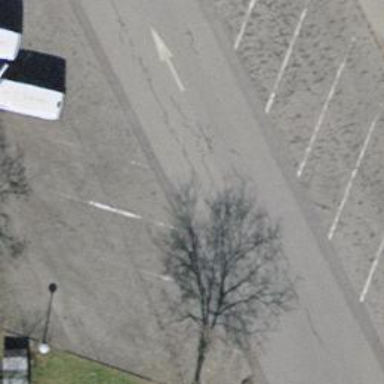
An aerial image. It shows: Bollard barrier.